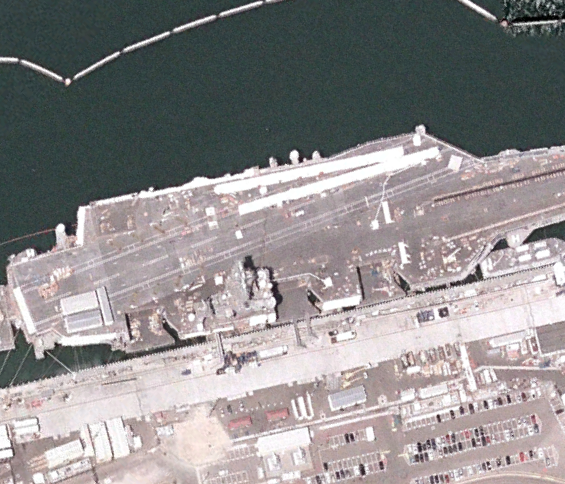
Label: Nimitz-class_aircraft_carrier